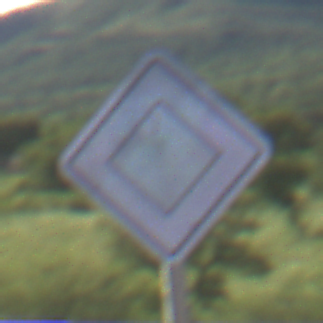
Verkehrszeichen: Vorfahrtsstrasse
Umgebung: Outdoor, RoadRail
Tageszeit: MorningAfternoon
Wetter: PartlyCloudy
Licht: Natural
Jahreszeit: NotSpecified
Kontrast: HighContrast